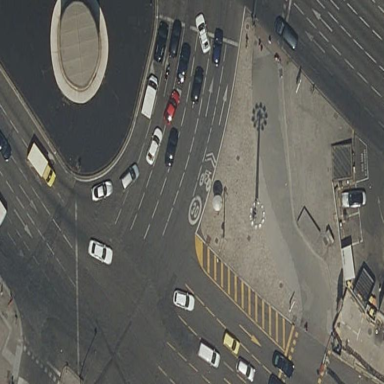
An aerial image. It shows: Kerb barrier with traffic calming island.